Question: I have a database with 2 set of table which is Users and Record.so i want to list out latest record for each user in certain group but what happen is the result display the latest and the first record for user that i just update record which is '27/4/300' and '4/5/2108'.The date attribute which is 'tarikh' is in Record table,while users_id is in Users table.Do someone know better query to get the result that i want?
'''
$sql = "SELECT * from Users, Record
WHERE Users.users_id = Record.users_id
AND Users.group_id='$users_group'
AND Record.tarikh IN (SELECT max(Record.tarikh) FROM Record
GROUP BY users_id)";
'''

I am using sql server management studio 17
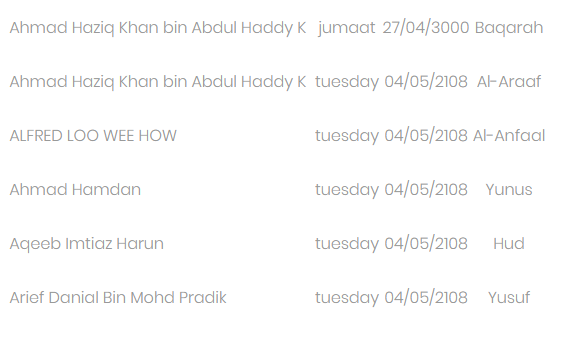
Answer: Try this.
'''
$sql = "SELECT * from Users, Record
WHERE Users.users_id = Record.users_id
AND Users.group_id='$users_group'
AND Record.tarikh = (SELECT max(Record_nested.tarikh) FROM Record as Record_nested
where Record_nested.users_id = Record.users_id)";
'''